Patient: sex M, age 74
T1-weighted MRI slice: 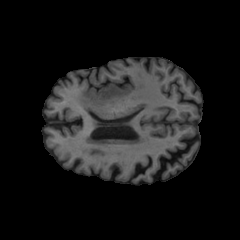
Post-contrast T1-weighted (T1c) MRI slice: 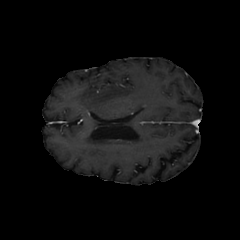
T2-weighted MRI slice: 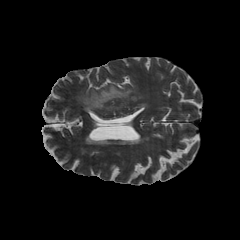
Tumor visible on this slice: yes
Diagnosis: Glioblastoma, IDH-wildtype
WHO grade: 4